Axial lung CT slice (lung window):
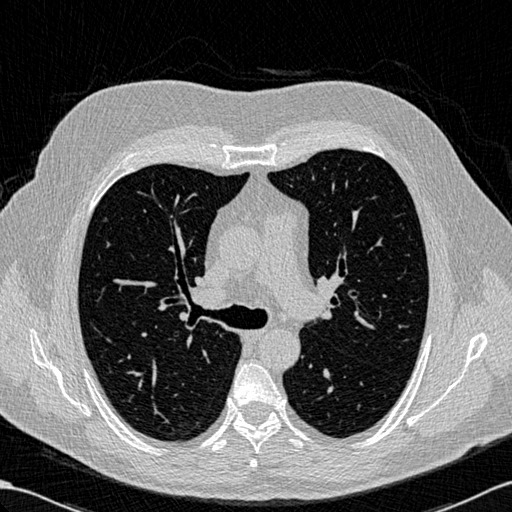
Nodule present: no